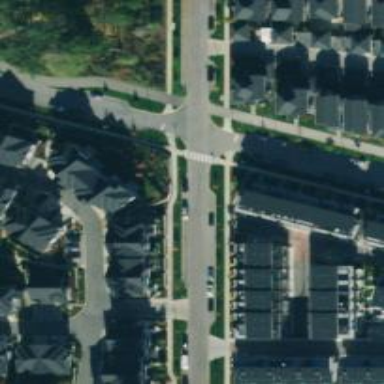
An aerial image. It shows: Marked crossing on asphalt footway.